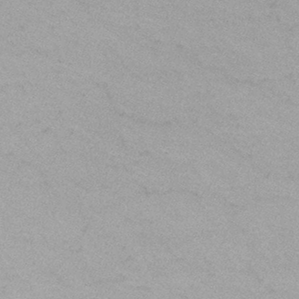
Label: frost